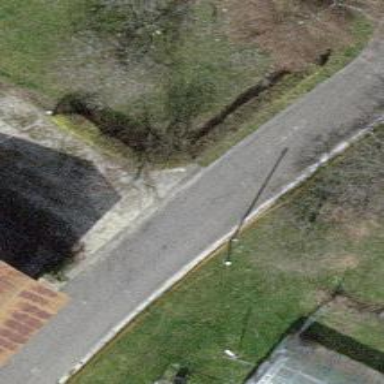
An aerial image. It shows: Residential road with asphalt surface.